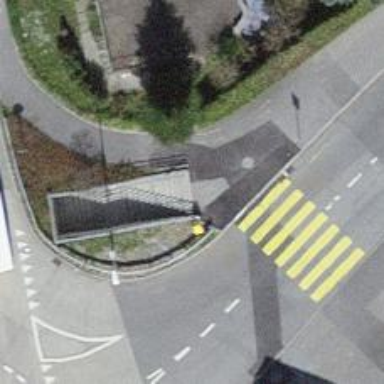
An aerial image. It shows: Set of steps on the road.